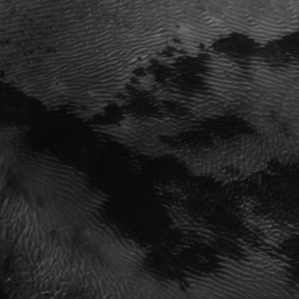
Label: frost